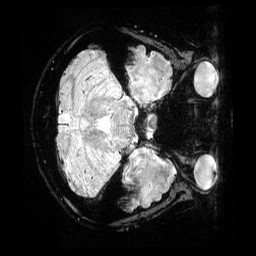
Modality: T2starw
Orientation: axial
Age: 29
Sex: female
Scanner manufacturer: siemens
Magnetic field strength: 3 T
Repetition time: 0.064 s
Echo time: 0.035 s